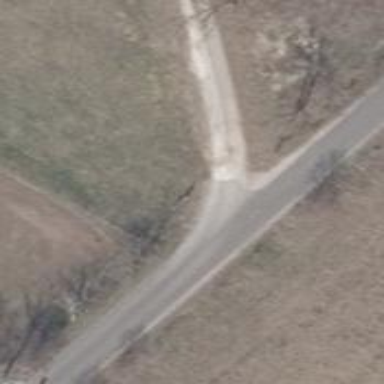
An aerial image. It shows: Sandy driveway.